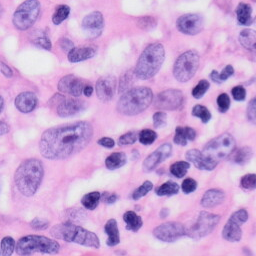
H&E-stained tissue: Skin